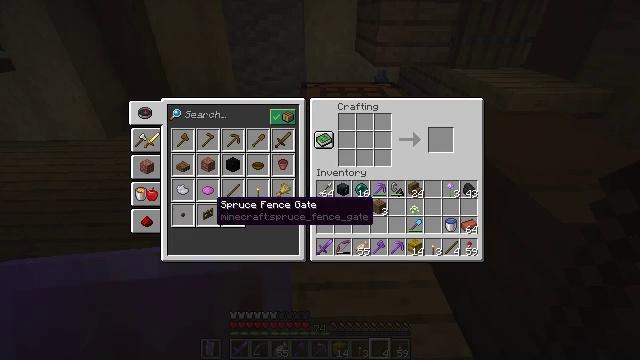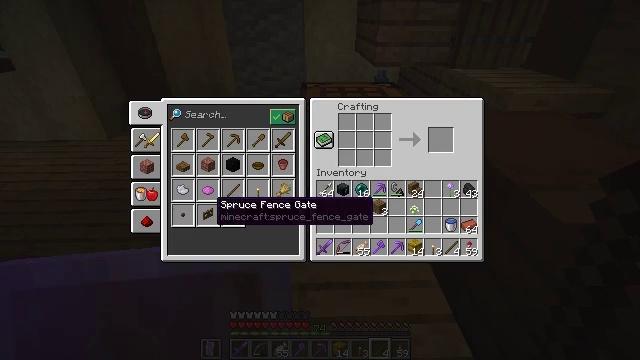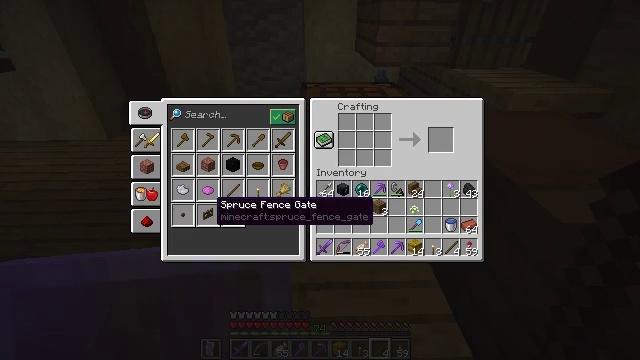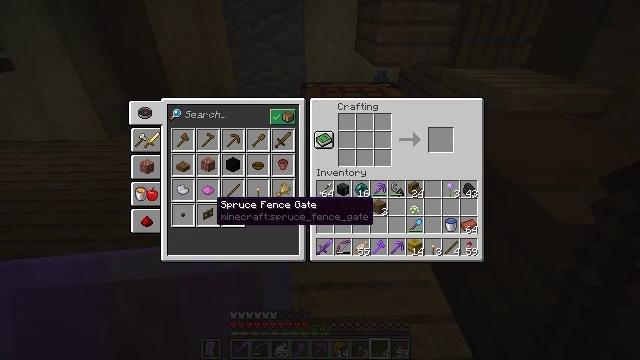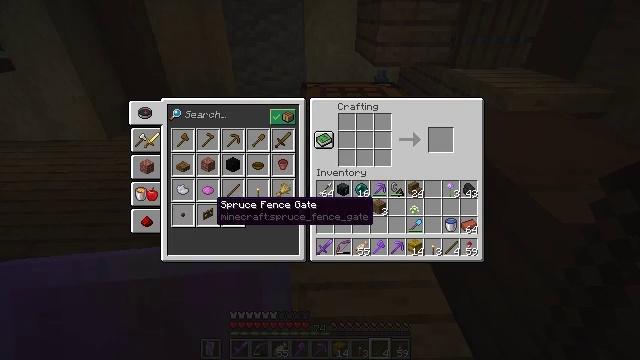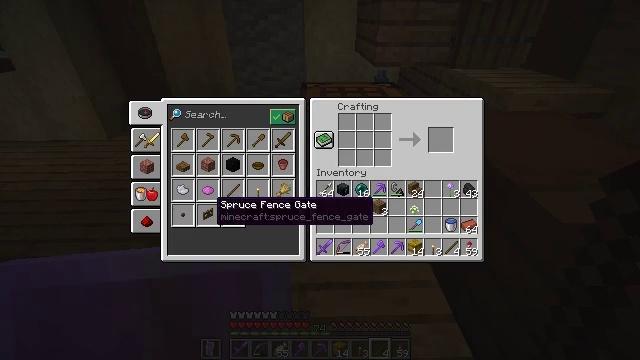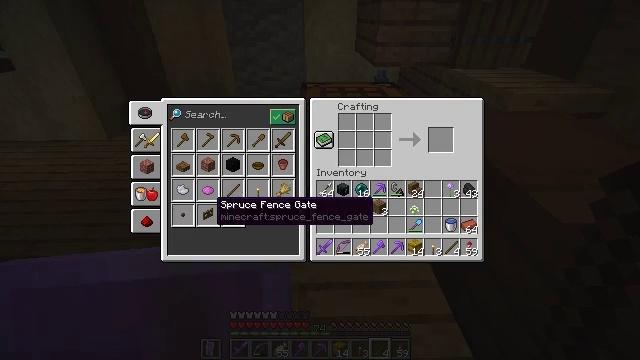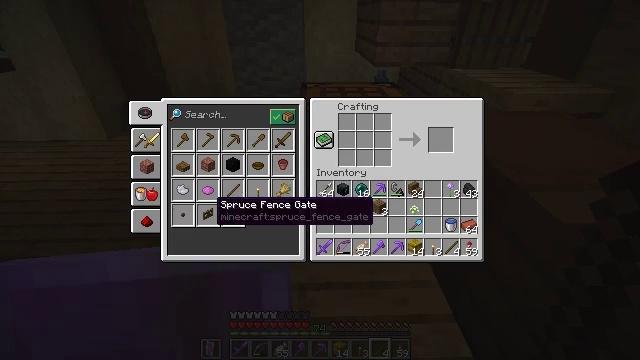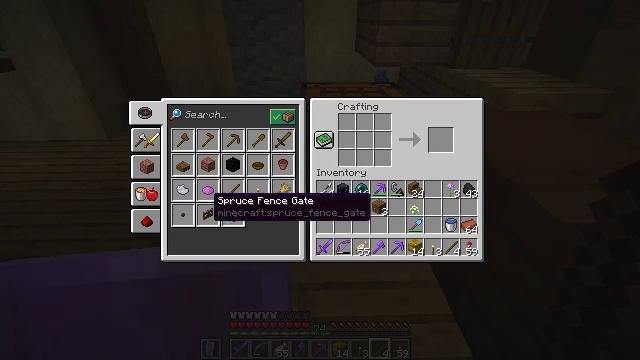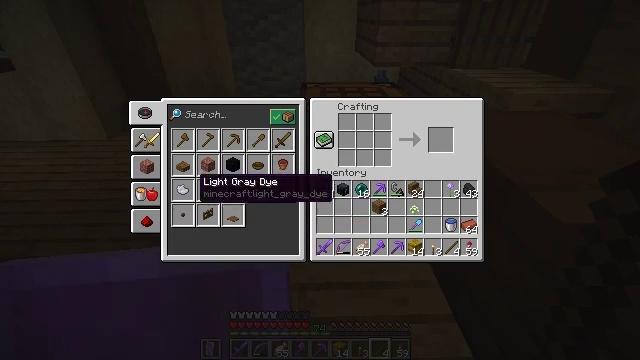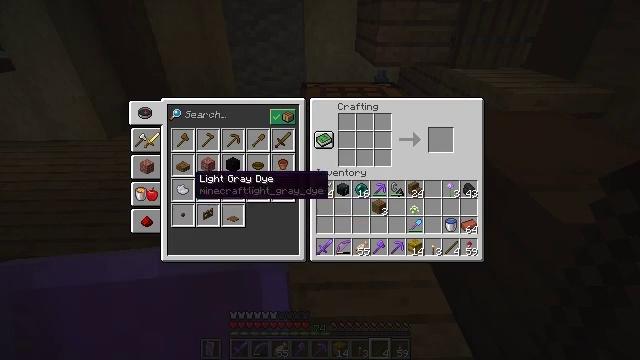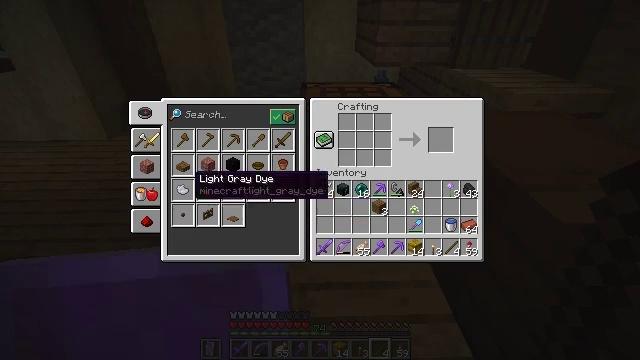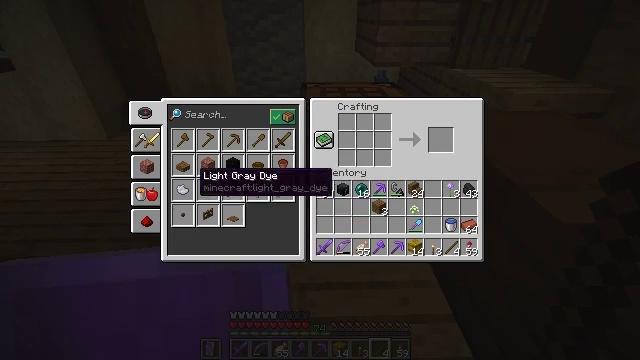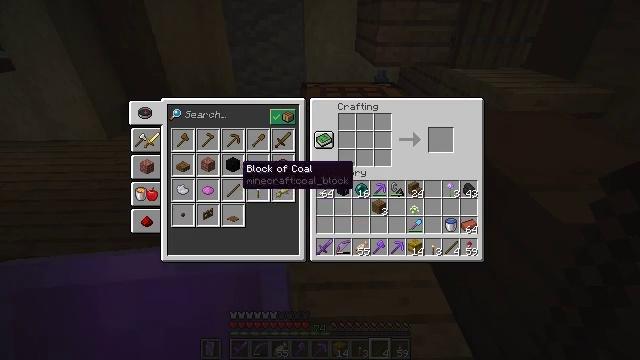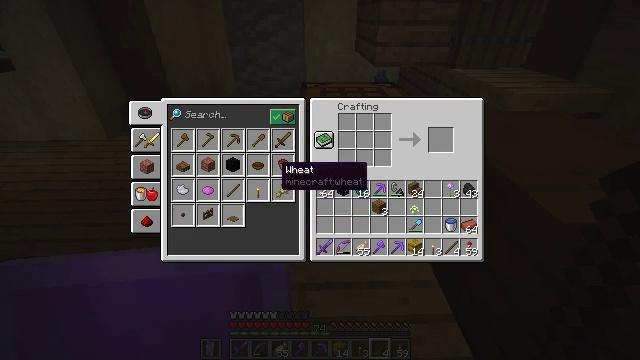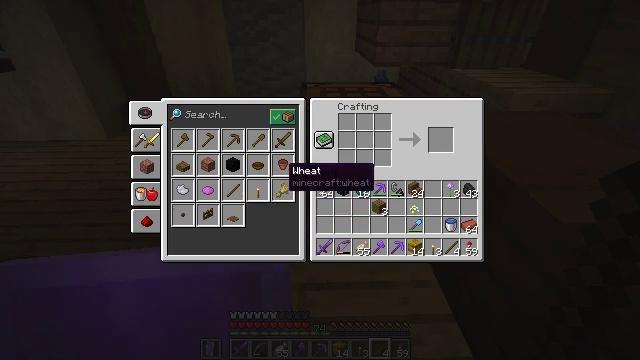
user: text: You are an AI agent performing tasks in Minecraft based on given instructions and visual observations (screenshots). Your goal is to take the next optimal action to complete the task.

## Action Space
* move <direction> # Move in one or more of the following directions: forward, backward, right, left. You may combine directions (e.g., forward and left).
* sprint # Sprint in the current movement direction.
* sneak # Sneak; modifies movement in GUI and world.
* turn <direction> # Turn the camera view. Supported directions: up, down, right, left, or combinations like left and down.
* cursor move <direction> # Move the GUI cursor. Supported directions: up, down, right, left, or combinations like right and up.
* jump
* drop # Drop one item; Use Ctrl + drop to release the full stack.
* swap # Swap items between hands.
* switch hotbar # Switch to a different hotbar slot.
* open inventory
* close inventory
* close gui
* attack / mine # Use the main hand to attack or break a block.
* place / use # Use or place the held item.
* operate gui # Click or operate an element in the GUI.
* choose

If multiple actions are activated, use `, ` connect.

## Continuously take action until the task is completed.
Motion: motion action
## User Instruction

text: Create a spruce sign with the crafting table.
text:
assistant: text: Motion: no_op
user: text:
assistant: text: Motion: no_op
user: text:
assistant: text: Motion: no_op
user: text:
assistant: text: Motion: no_op
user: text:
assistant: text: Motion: no_op
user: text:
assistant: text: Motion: no_op
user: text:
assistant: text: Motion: no_op
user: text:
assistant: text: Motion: no_op
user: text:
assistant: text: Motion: cursor move left and up
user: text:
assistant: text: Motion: no_op
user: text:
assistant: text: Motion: no_op
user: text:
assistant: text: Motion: no_op
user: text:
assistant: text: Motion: cursor move right and up
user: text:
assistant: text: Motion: cursor move right
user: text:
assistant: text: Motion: cursor move right
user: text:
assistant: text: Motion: no_op
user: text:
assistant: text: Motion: no_op
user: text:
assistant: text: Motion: cursor move down
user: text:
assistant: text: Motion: cursor move left and down
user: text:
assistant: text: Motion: cursor move left
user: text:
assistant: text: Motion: cursor move left
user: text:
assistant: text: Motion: no_op
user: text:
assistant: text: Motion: no_op
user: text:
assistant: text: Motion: no_op
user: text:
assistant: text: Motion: no_op
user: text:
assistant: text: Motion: no_op
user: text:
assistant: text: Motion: no_op
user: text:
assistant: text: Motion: no_op
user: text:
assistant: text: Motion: no_op
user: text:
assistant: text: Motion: no_op